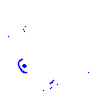
Particle: proton